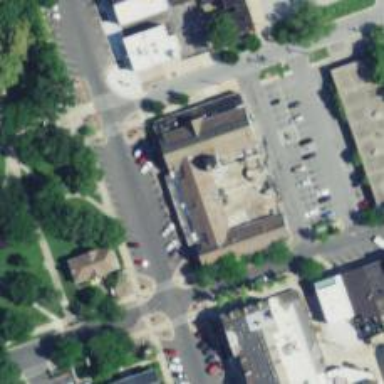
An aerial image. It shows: Pharmacy providing healthcare services.